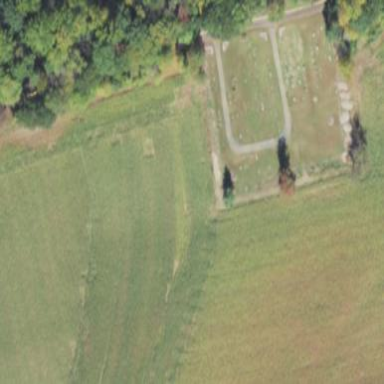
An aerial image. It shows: Cemetery.